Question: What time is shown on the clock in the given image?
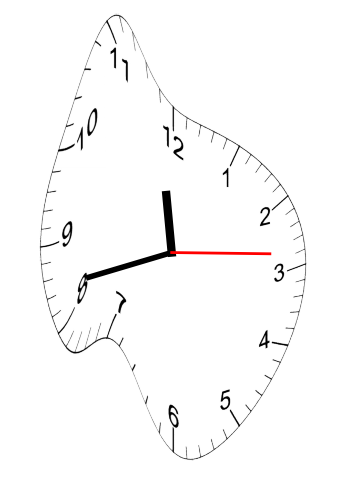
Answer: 11:42:14